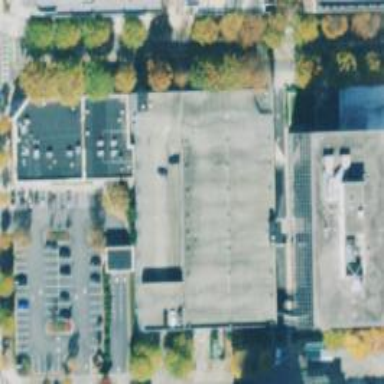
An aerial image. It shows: Retail building.